Field crop: tomato
Growth stage: 1
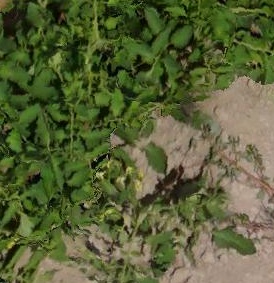
Species: tomato